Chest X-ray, AP view. Patient: 53 years old, sex M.
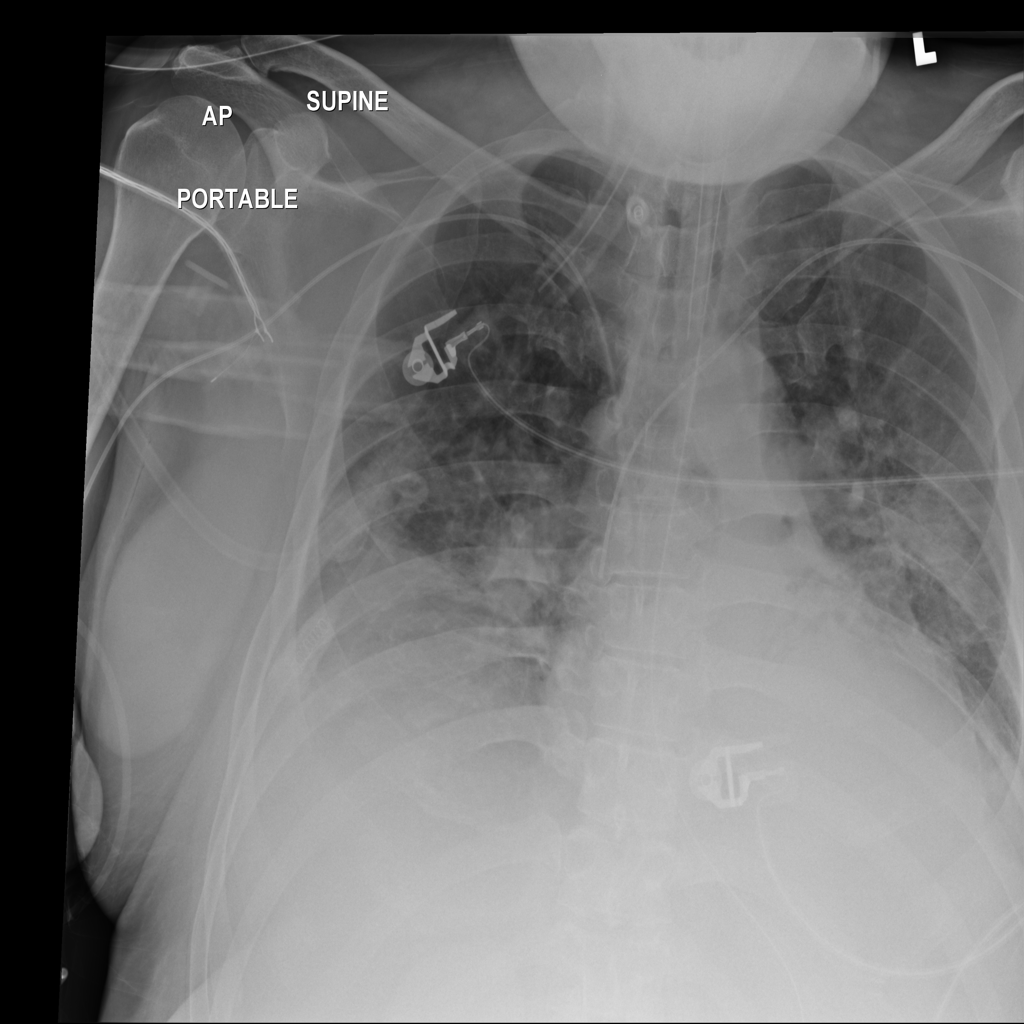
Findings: Effusion, Infiltration